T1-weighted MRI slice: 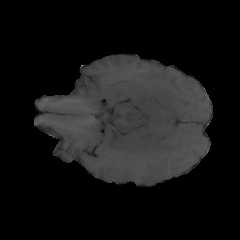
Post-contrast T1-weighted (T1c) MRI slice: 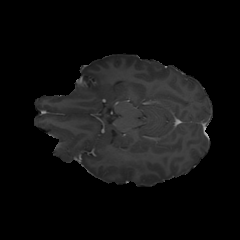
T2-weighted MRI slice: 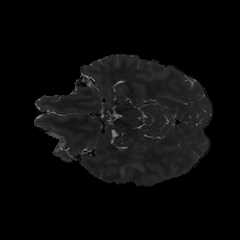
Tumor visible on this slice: yes